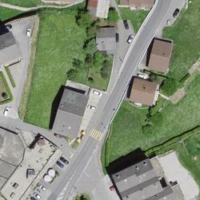
EUNIS habitat code: 54
Species observed at this site:
Lotus corniculatus